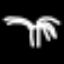
Label: palm tree